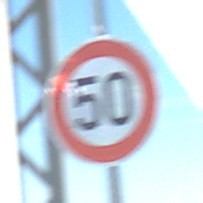
Verkehrszeichen: Geschwindigkeit50
Umgebung: Outdoor, Special
Tageszeit: MorningAfternoon
Wetter: Clear
Licht: Natural
Jahreszeit: NotSpecified
Kontrast: HighContrast